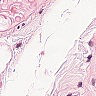
Metastatic tissue present: no